Aerial crown-view tile of a tropical tree (Barro Colorado Island, Panama), acquired 20250616:
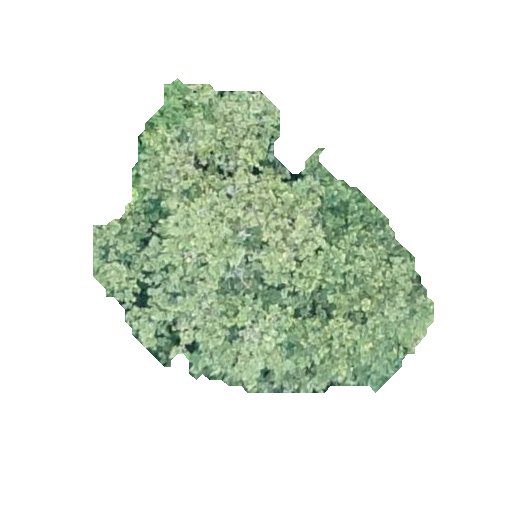
Species: Apeiba membranacea
GBIF accepted scientific name: Apeiba membranacea
Crown area: 100.961 m²